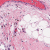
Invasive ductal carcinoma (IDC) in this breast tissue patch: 0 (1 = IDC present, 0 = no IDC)